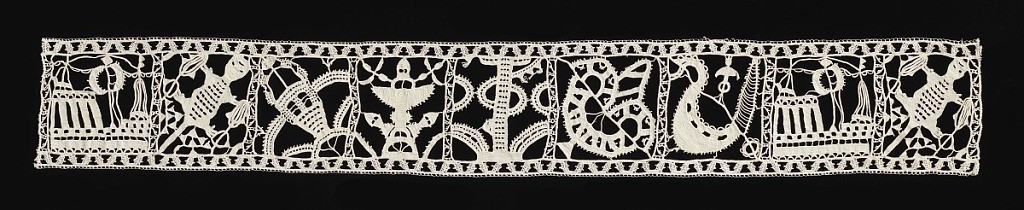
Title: Band
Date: ca. 1600
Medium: linen Technique: grid of laid cord with needle lace, reticella style
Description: Single band, containing boats and mythological sea creatures, with attached border composed of heart-shaped forms. Attached border design taken from pattern book by PARASQLE  in 1597.